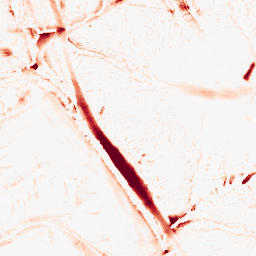
Category: morphological
Decomposition family: tophat
Decomposition parameters: size: 10
mode: white
Upsampling method: quintic
Upsampling parameters: scale: 4
Upsampling scale: 4